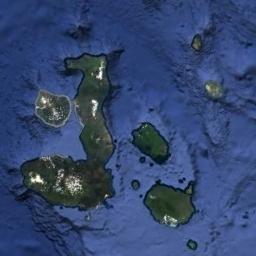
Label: island